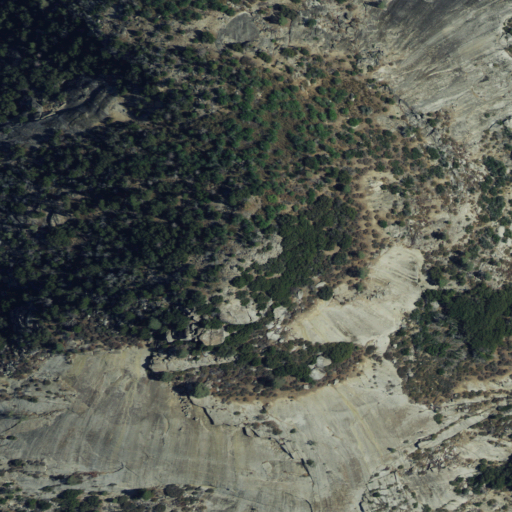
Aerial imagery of mountain in California named Capitol Rock containing shrub, grassland, evergreen forest, and open development